Field crop: maize
Growth stage: 1
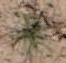
Species: salsola